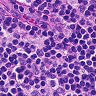
Metastatic tissue present: no